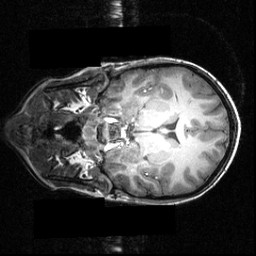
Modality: T1w
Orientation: coronal
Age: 12
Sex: male
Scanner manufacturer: siemens
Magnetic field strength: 3.951 T
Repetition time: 1.5 s
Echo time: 0.00335 s